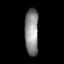
Tissue: lung
Cell type: Epithelial cells
Senescence score: 0.1631
Nuclear area (px): 623
Mean DAPI intensity: 141.162